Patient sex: M
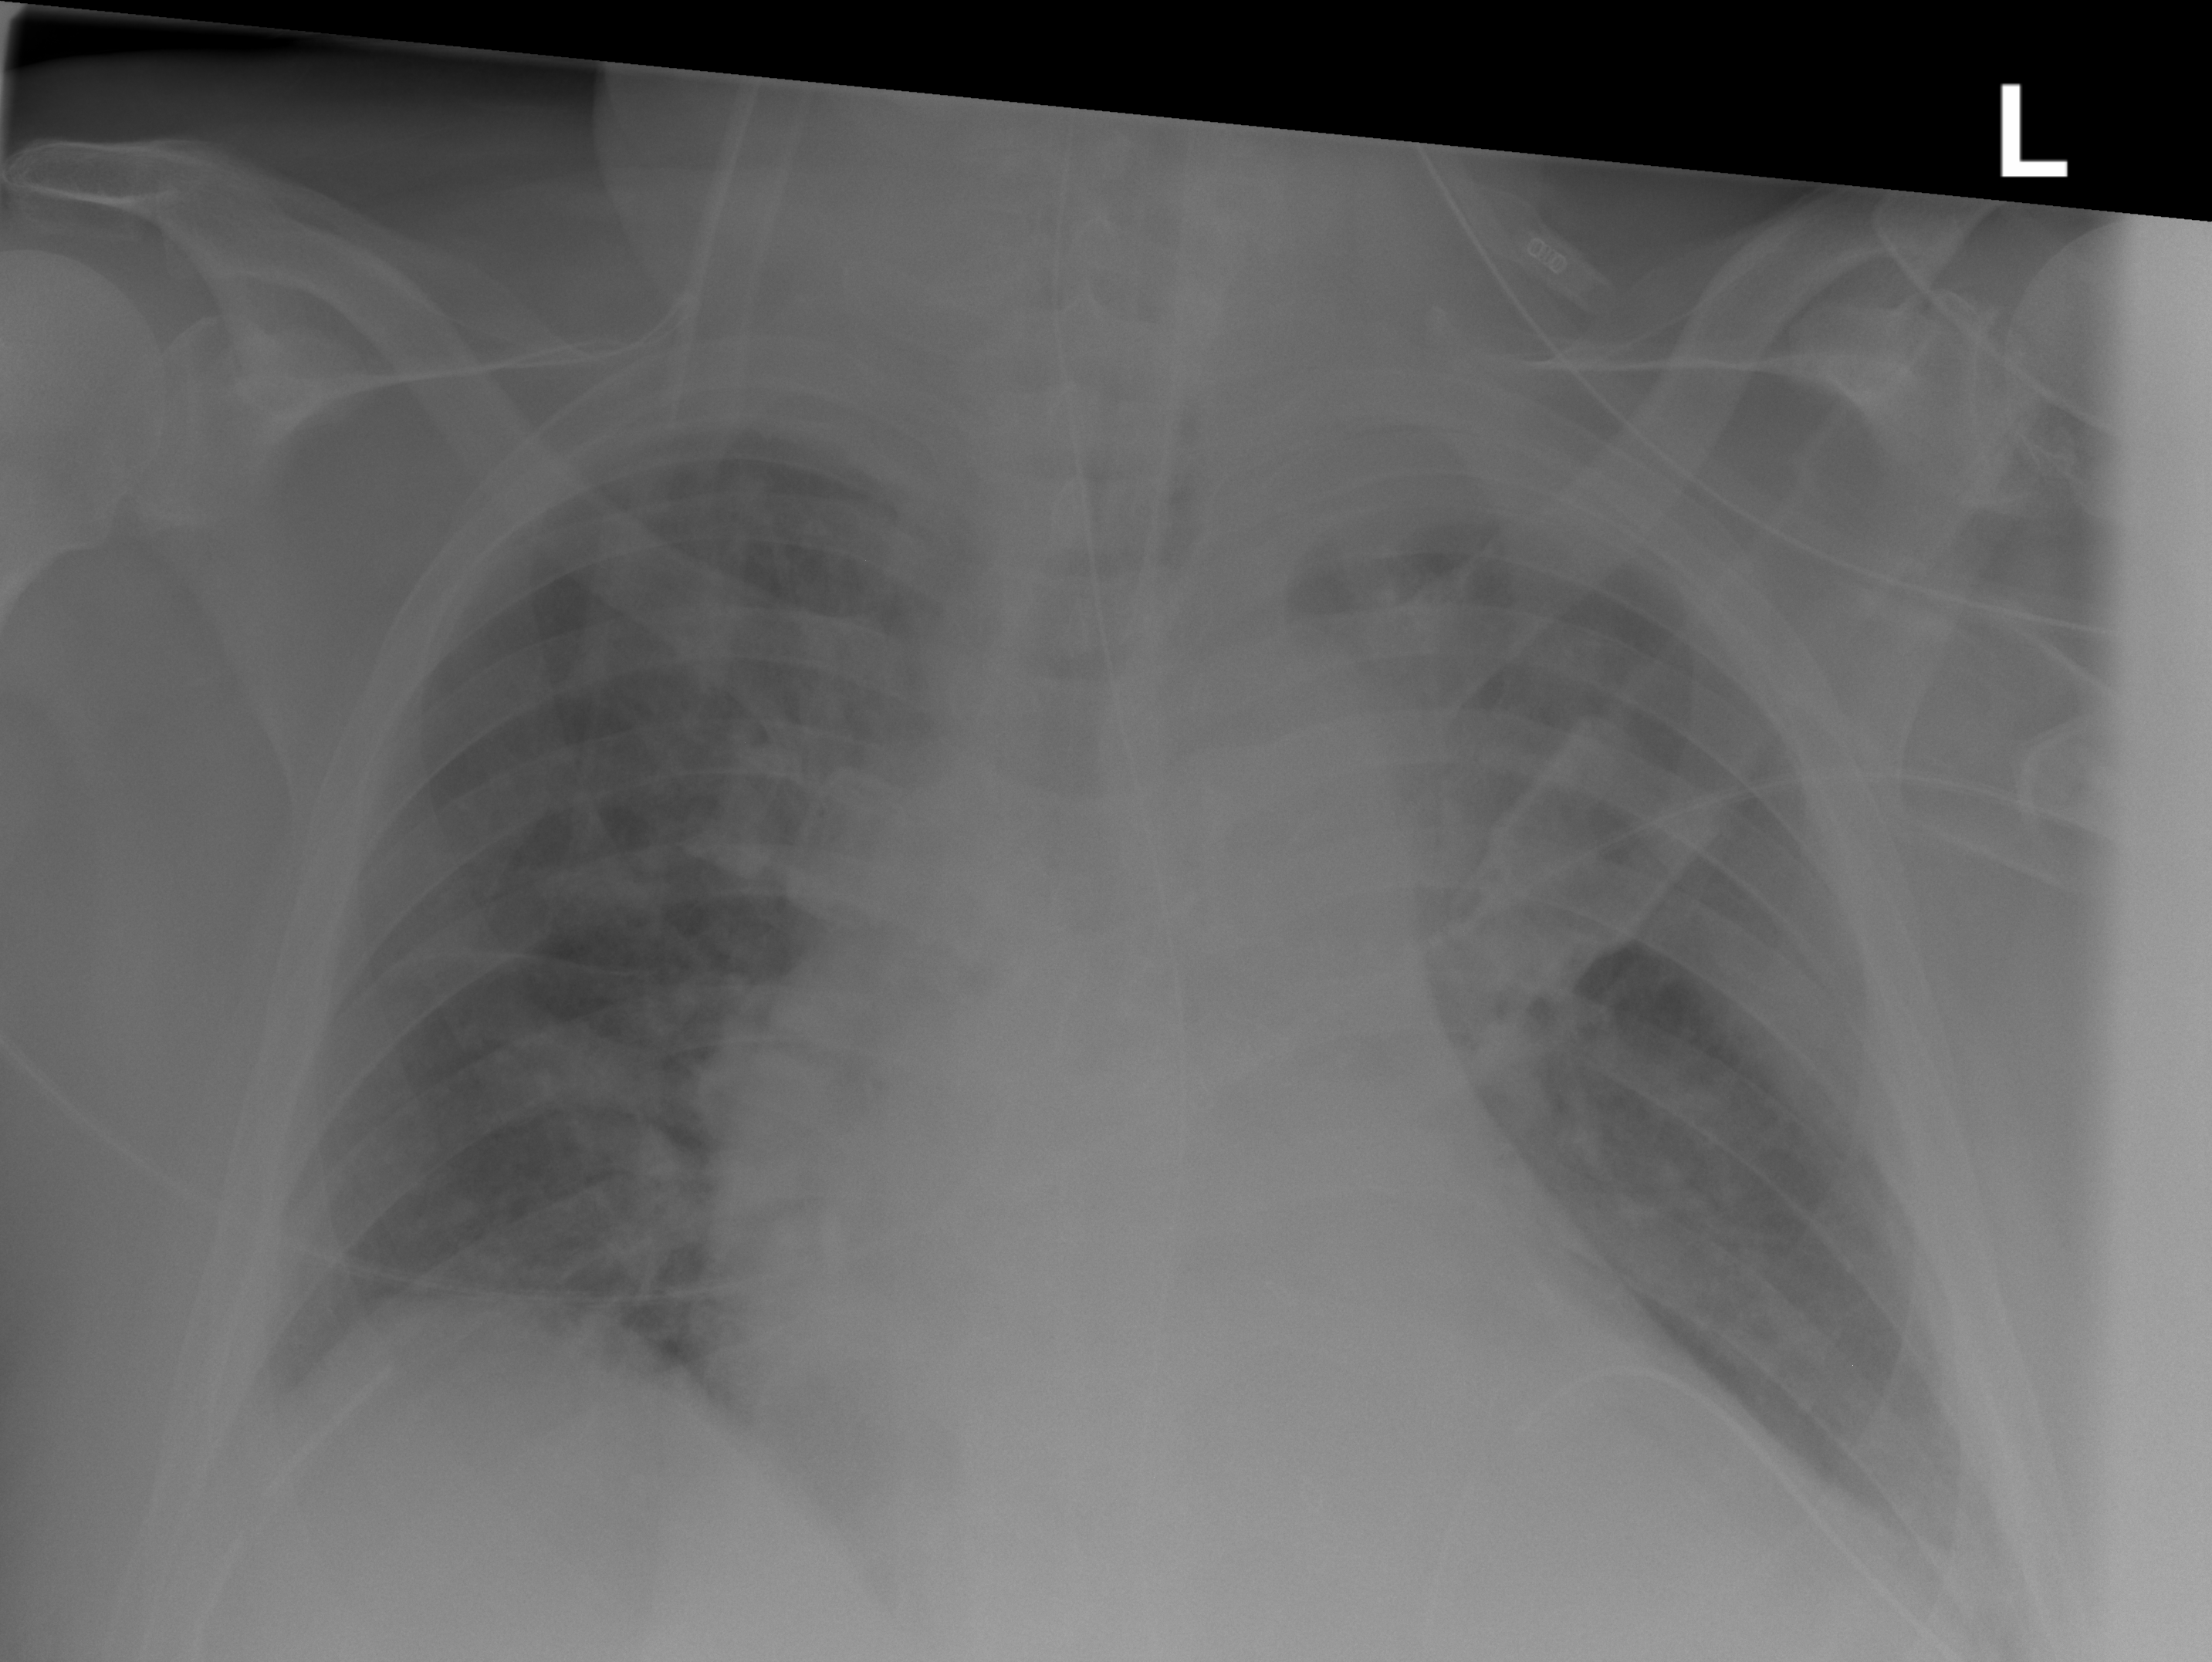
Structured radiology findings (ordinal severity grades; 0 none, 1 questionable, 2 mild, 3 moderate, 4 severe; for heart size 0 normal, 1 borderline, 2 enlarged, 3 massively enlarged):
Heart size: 2
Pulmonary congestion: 2
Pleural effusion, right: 2
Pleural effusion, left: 2
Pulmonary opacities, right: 0
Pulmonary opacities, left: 1
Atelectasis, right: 2
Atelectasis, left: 2